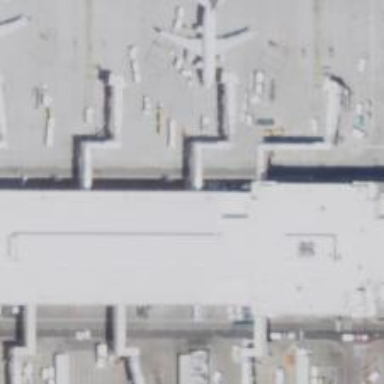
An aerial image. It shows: Airport gate.